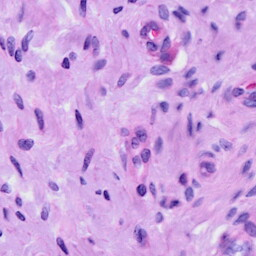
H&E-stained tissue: Cervix